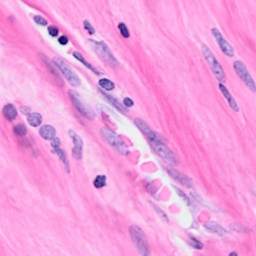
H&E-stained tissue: Breast